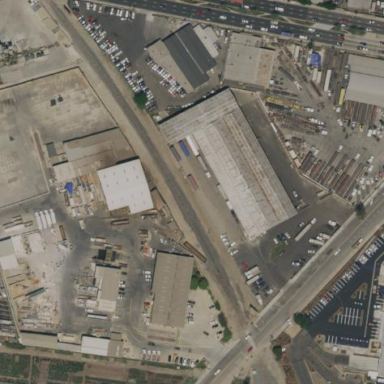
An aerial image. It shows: Industrial area.